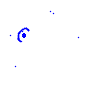
Particle: pion